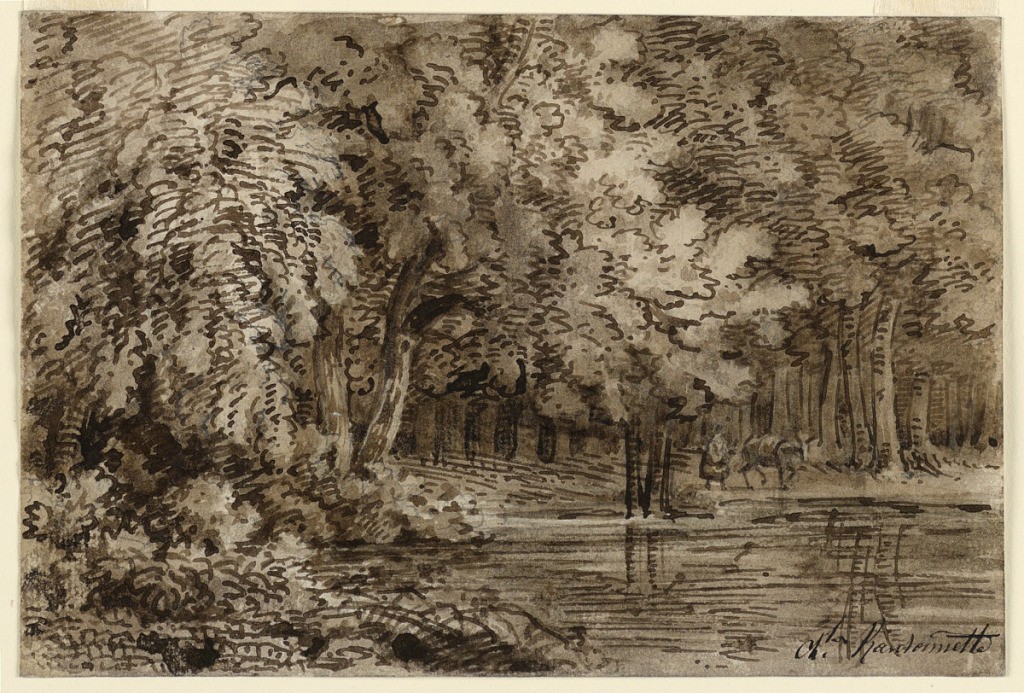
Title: Woodland Scene with Animals Drinking
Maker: Charles Nicolas Ransonnette, French, 1793 - 1877
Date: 1793–1877
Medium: Pen and ink, brush and wash on paper
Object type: Drawing
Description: Woodland scene with animals drinking from a pond.